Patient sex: F
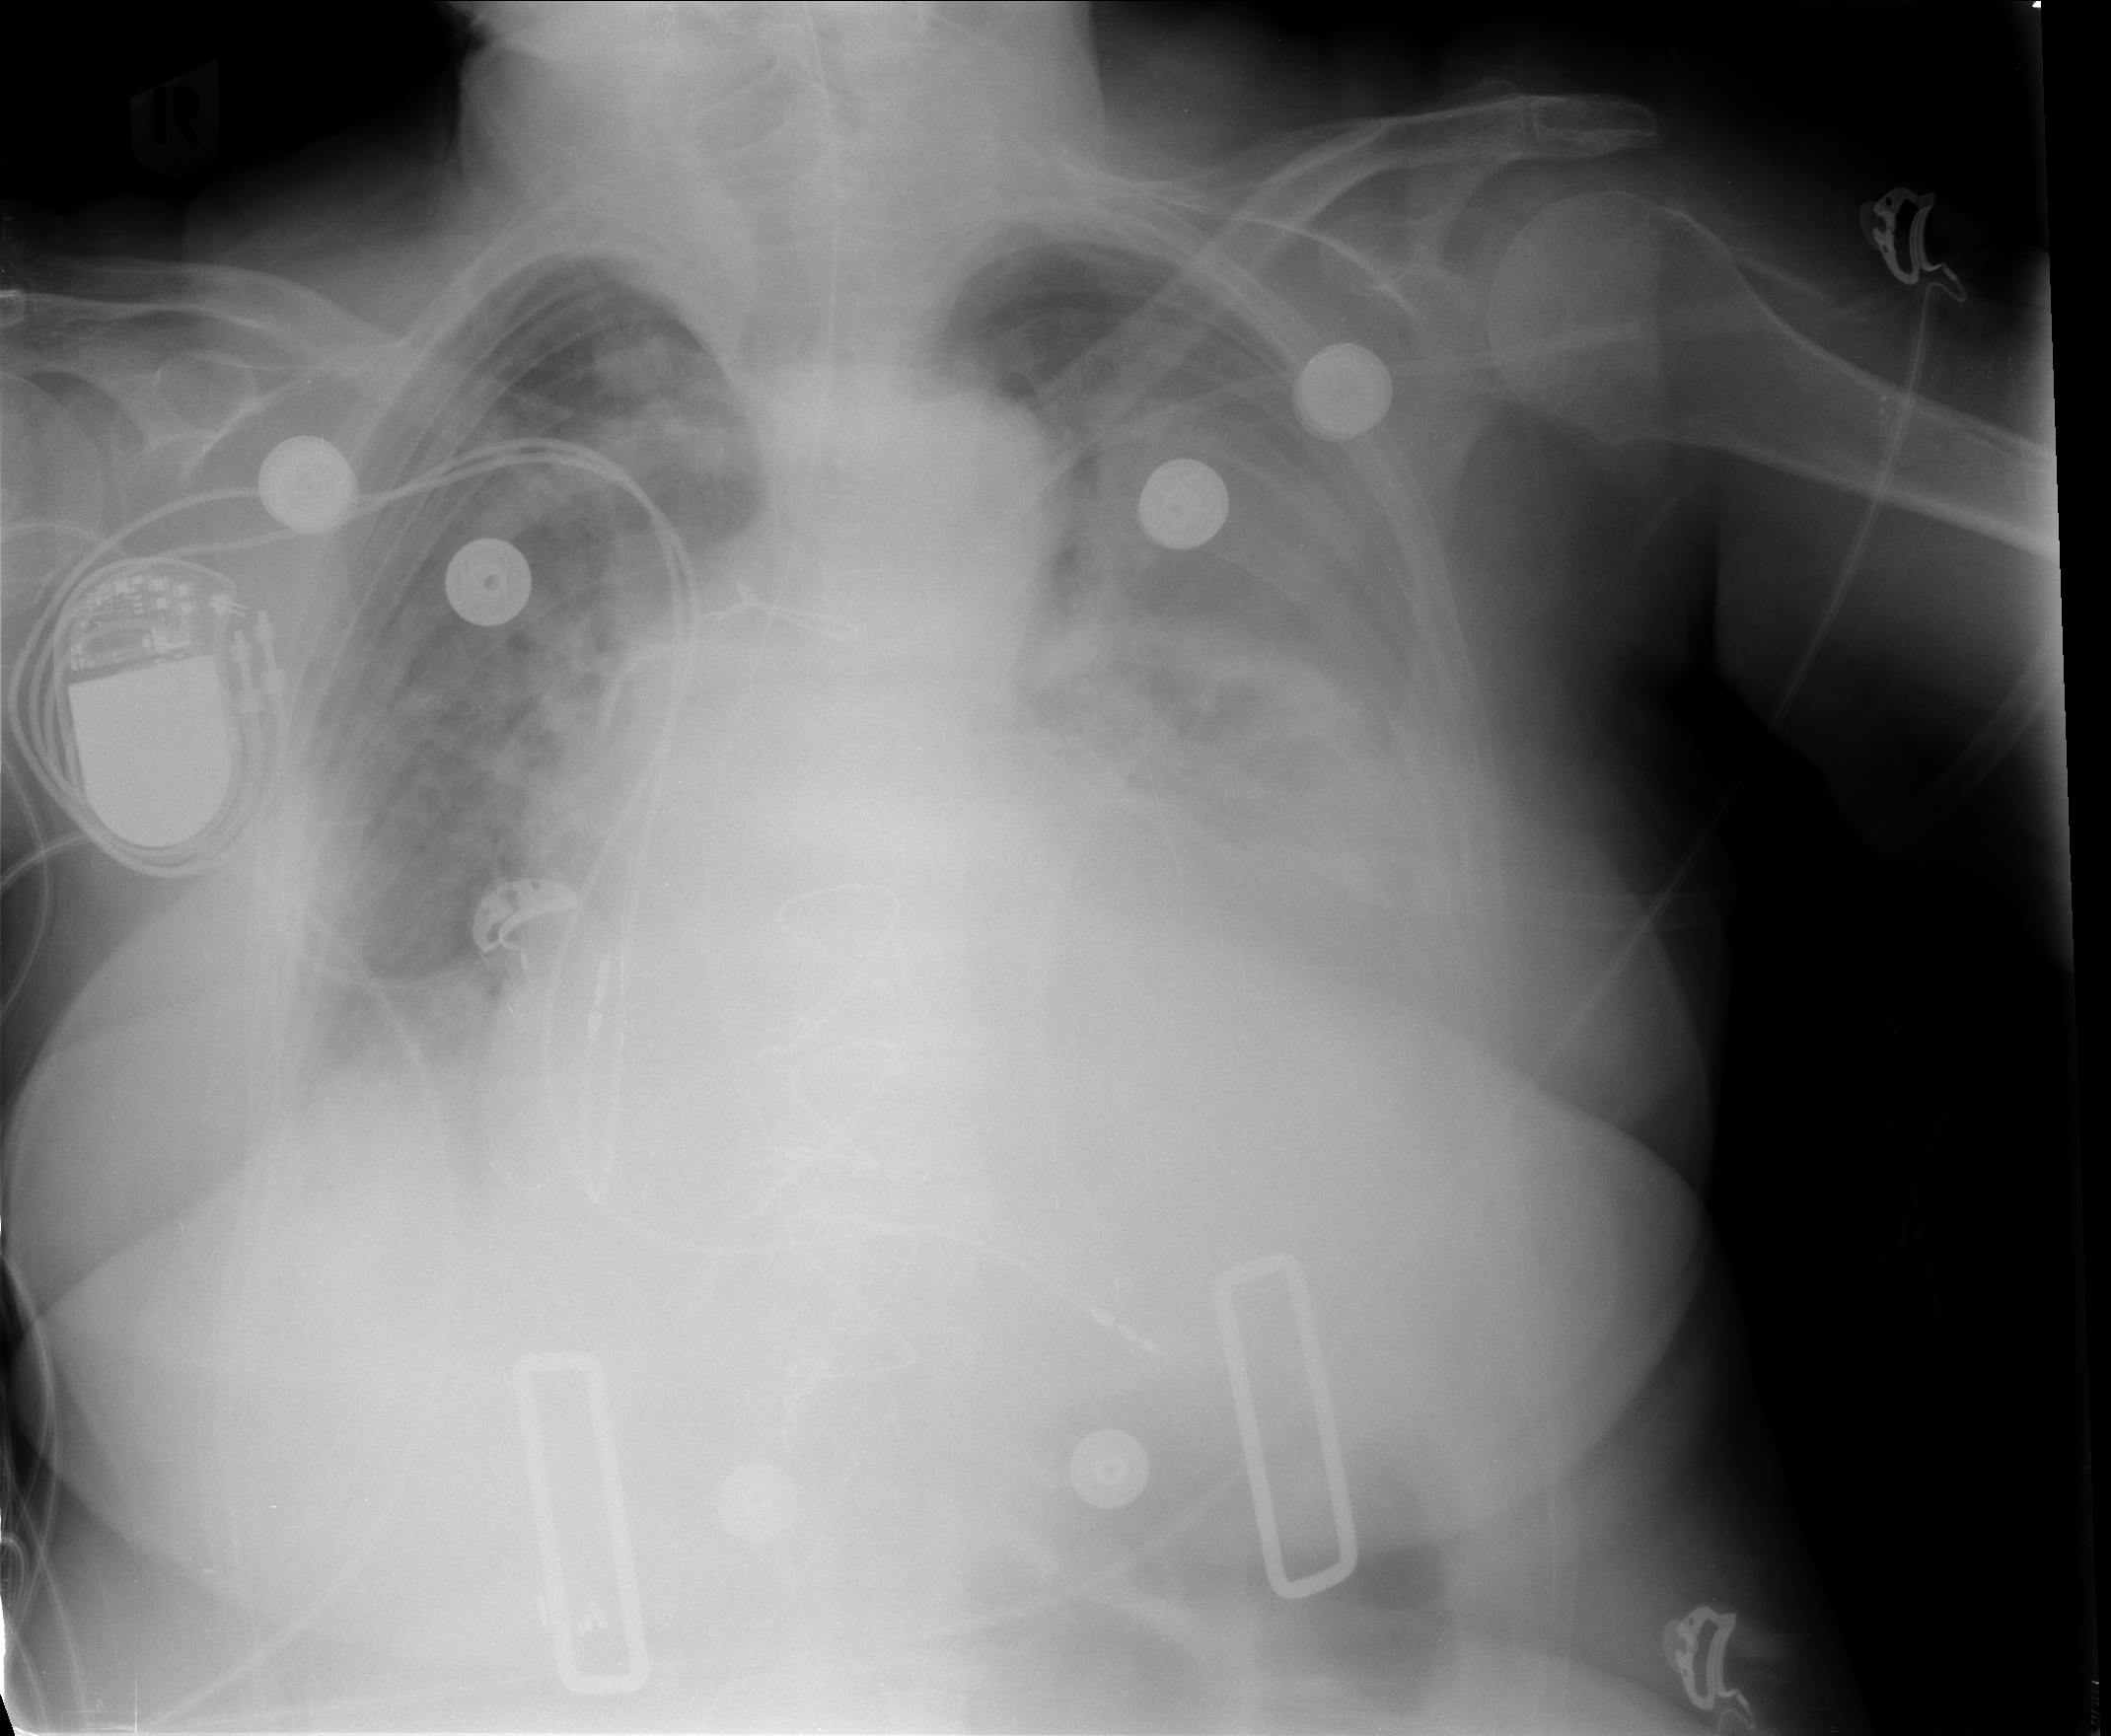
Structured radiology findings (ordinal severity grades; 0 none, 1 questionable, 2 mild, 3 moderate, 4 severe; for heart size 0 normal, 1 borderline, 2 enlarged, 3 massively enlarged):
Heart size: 3
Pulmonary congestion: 2
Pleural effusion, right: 3
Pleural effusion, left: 3
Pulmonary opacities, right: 3
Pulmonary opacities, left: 3
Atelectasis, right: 3
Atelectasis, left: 3